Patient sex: F
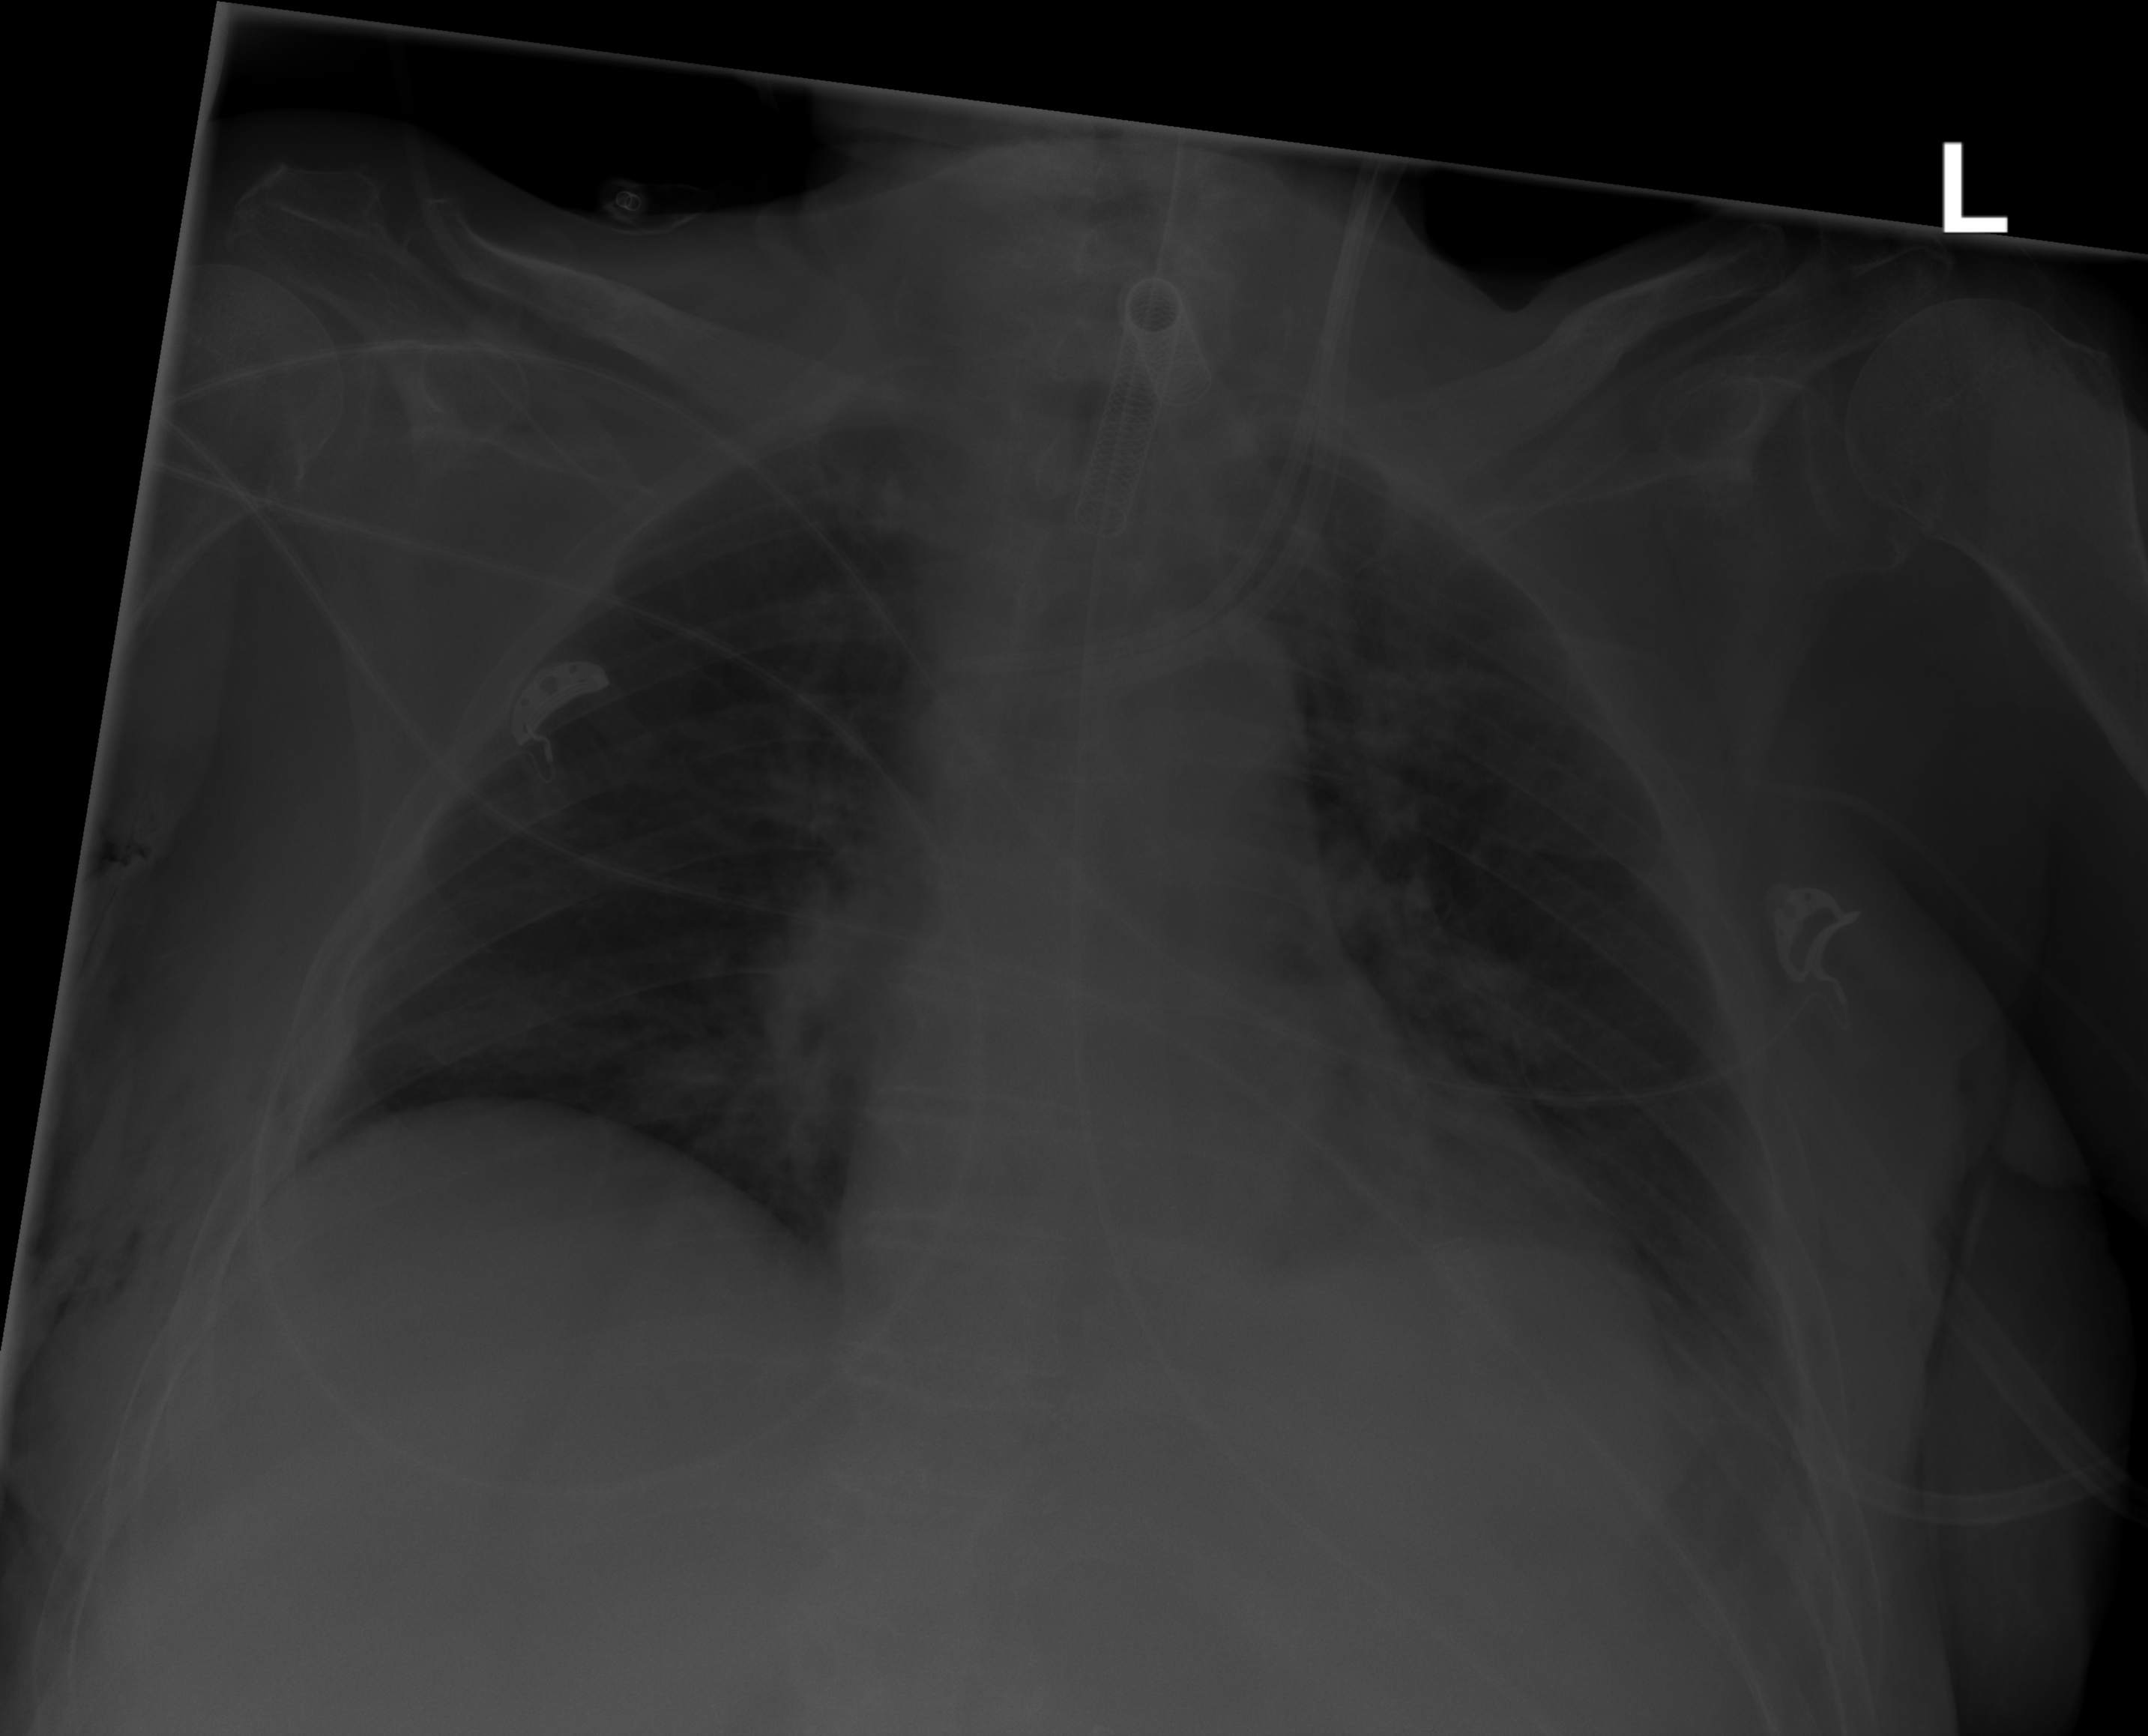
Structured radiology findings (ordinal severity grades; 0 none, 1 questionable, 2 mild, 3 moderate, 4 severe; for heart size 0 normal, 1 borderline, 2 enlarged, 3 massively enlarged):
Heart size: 0
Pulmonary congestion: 0
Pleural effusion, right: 0
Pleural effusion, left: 1
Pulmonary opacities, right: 1
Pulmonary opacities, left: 0
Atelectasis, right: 2
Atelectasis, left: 2